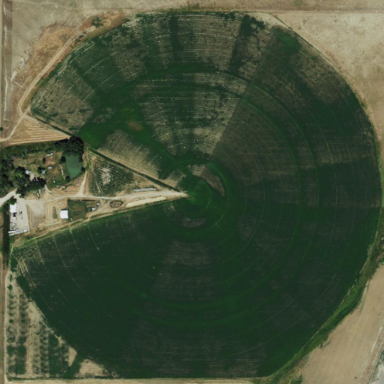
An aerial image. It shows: Farmland with pivot irrigation system.